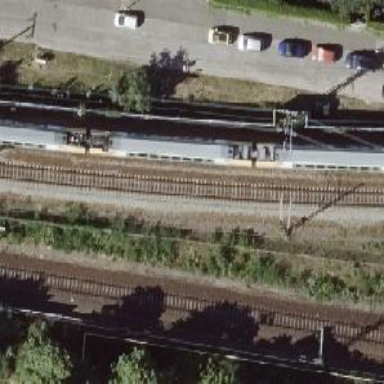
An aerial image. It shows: Railway track with contact lines for electrification.